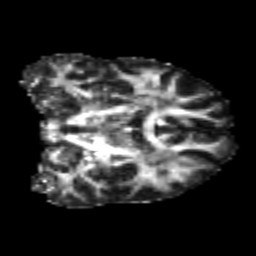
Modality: FA
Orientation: coronal
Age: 22
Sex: male
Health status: healthy
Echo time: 0.074 s